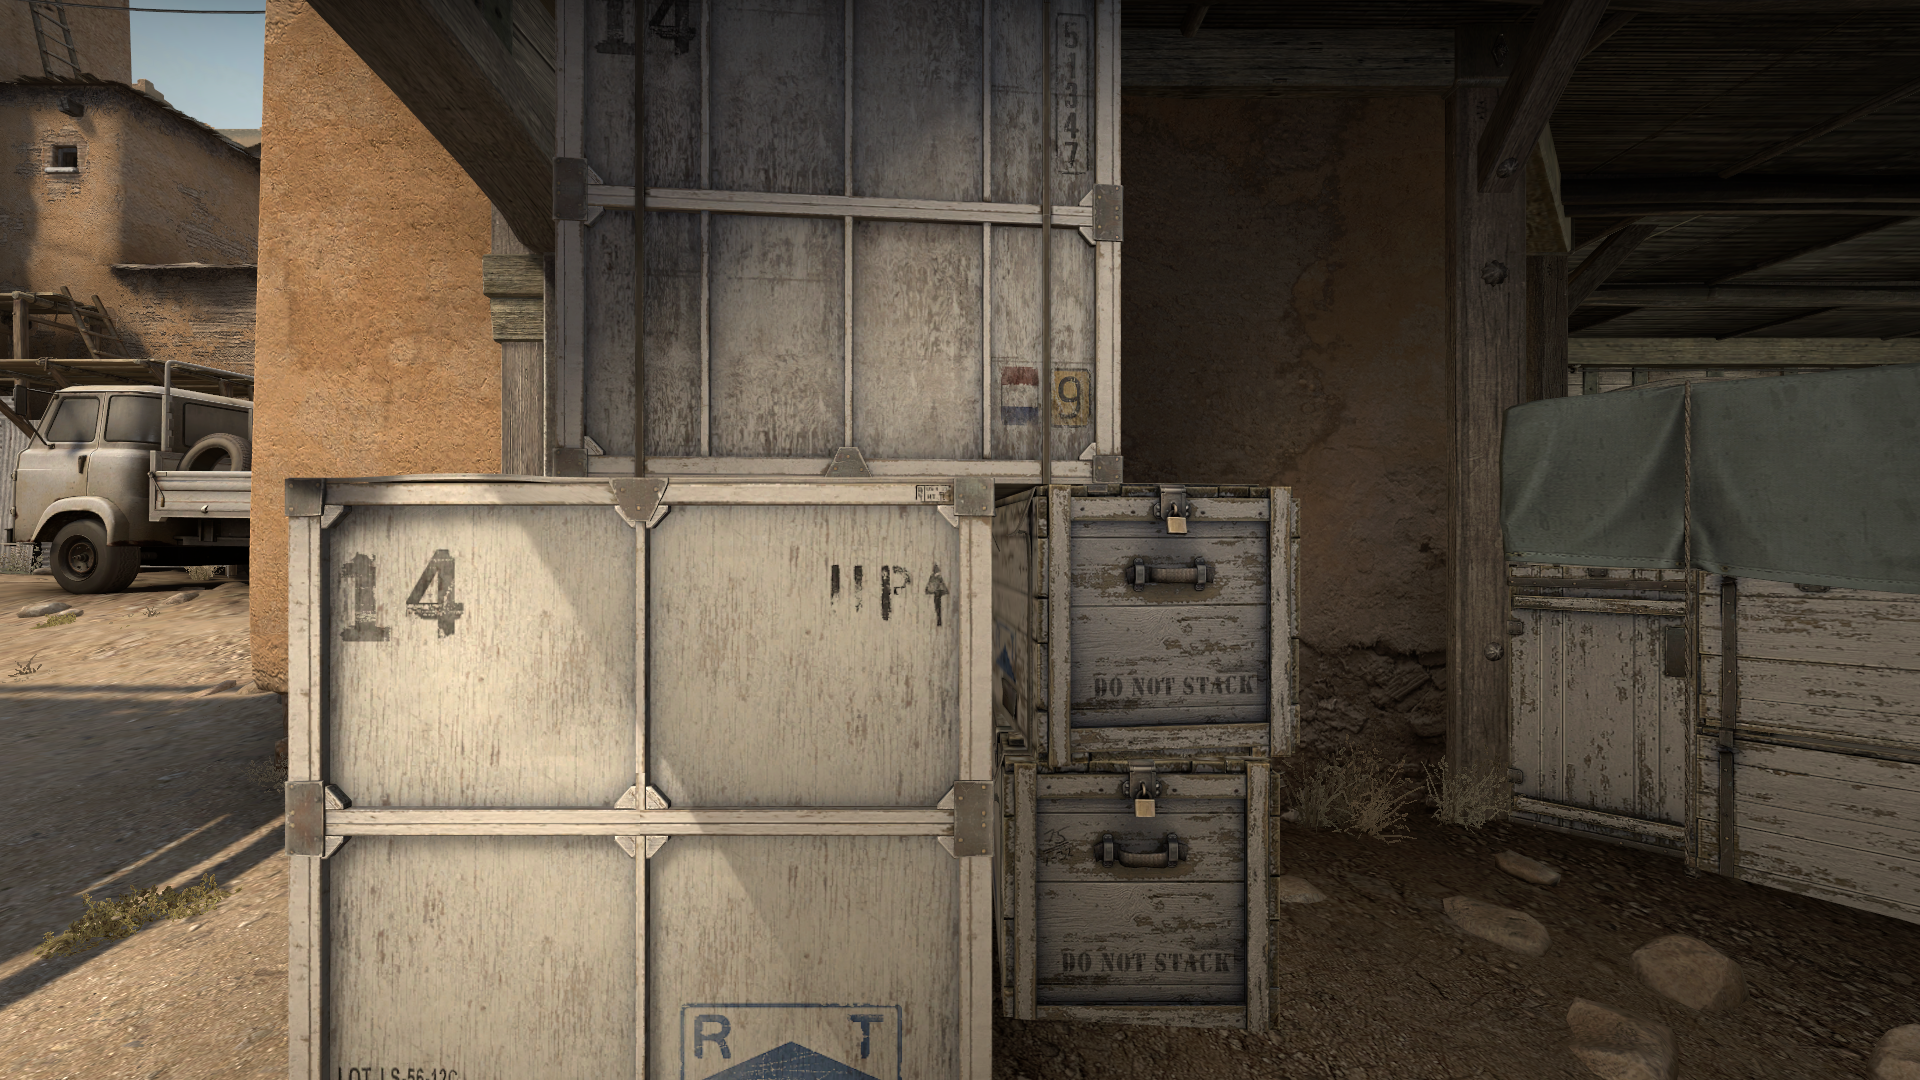
Map: de_dust2